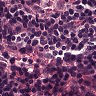
Metastatic tissue present: no